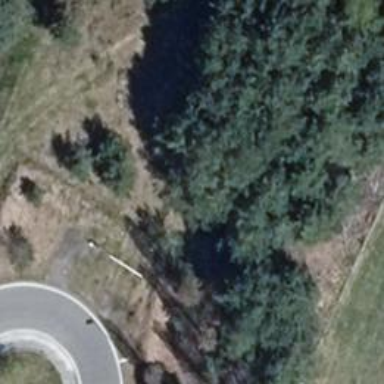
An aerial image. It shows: Ground path.